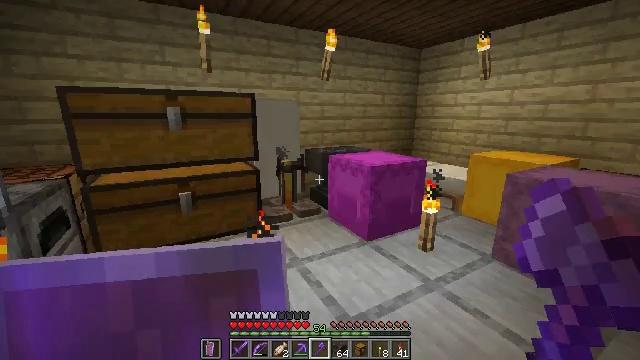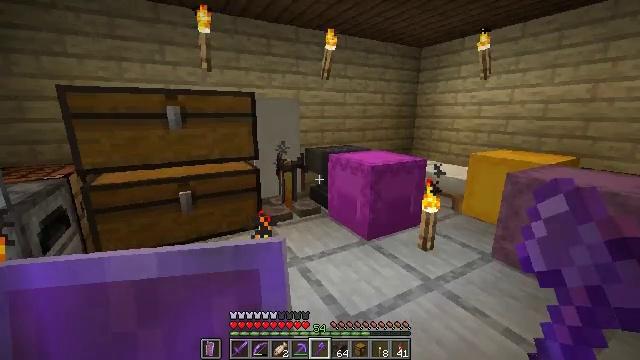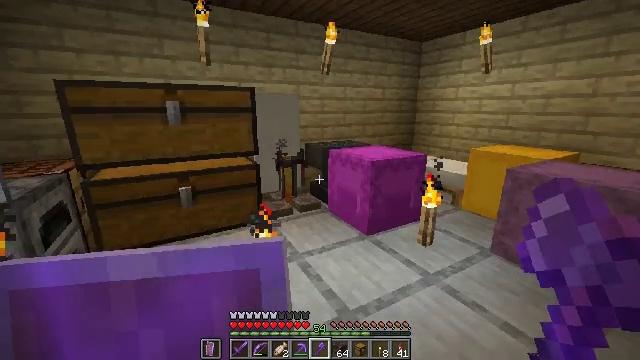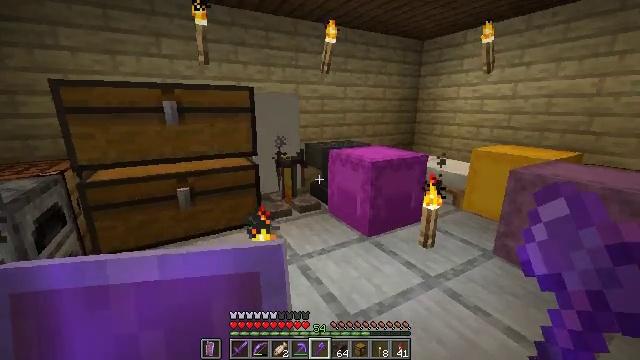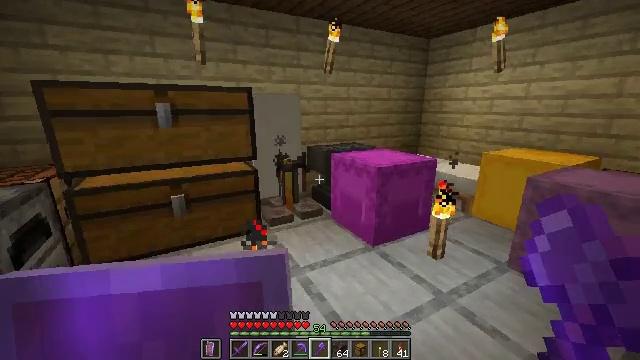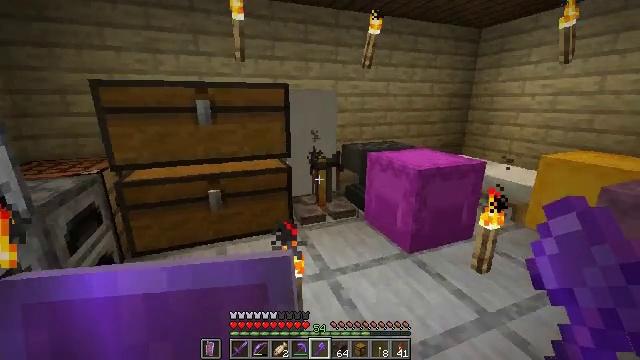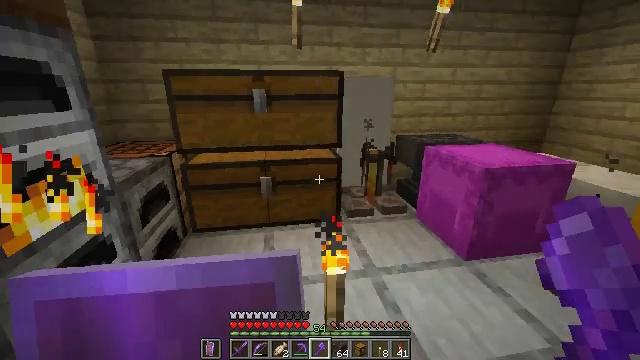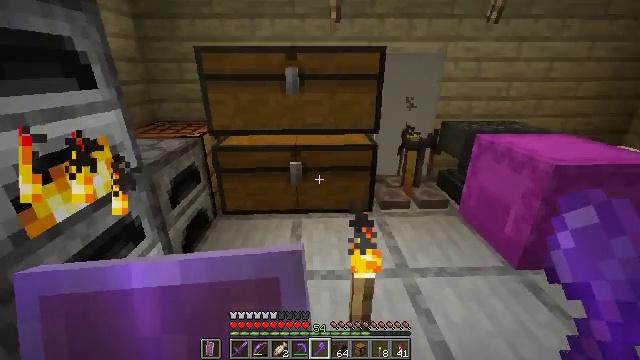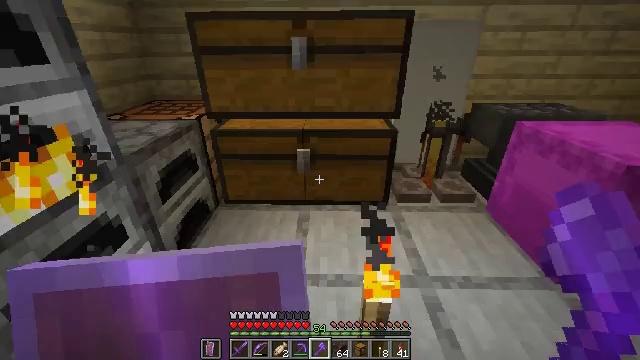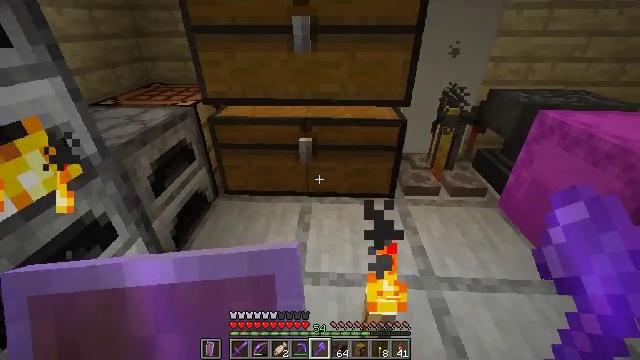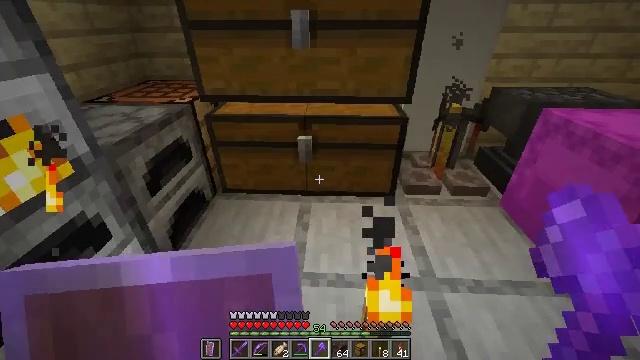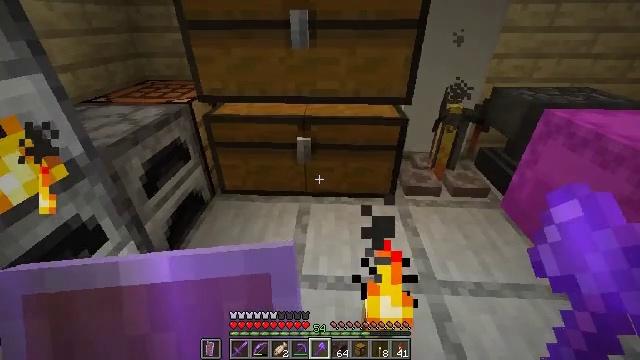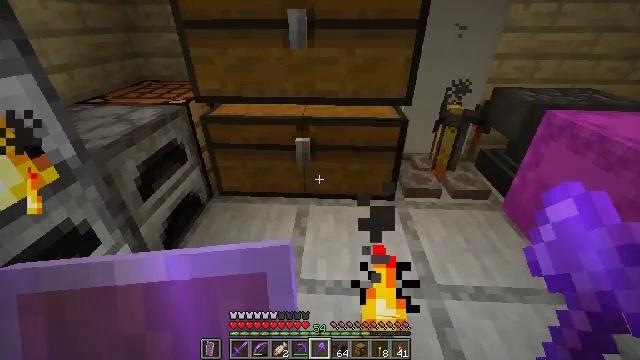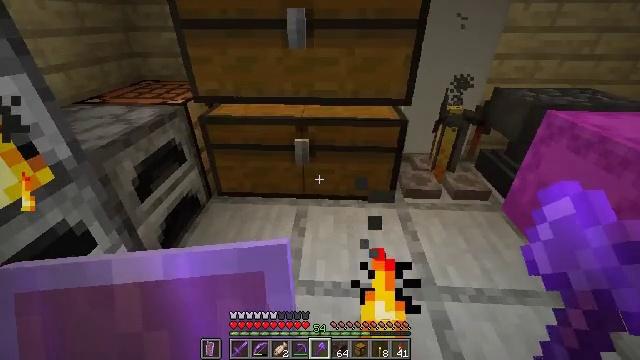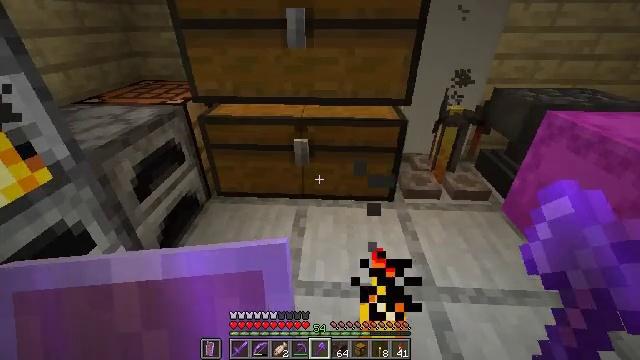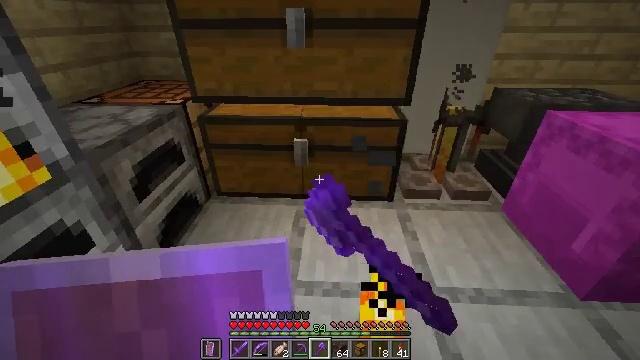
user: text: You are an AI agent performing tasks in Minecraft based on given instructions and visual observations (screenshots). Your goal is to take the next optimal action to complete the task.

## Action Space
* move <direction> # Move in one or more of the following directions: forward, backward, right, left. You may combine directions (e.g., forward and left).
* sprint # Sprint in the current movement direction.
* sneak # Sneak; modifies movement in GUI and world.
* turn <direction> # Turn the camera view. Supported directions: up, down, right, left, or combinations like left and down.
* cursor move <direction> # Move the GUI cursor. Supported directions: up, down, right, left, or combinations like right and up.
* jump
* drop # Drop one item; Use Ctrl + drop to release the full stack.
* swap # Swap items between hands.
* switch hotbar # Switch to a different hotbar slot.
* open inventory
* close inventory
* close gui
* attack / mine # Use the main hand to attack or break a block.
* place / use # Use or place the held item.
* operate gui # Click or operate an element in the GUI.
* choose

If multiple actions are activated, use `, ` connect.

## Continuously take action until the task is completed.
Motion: motion action
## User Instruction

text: Create a shulker box for extra storage space.
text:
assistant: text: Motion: no_op
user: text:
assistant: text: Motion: turn down
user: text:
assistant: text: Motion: move forward
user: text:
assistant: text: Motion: move forward
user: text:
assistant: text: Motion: move forward, turn left
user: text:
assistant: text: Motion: move forward, turn left and down
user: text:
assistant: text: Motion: move forward, turn left and down
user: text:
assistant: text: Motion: move forward, turn left and down
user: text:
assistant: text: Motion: turn left and down
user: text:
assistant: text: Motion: no_op
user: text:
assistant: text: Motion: no_op
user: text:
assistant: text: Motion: no_op
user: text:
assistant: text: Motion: no_op
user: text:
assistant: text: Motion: use / place
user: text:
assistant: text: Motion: use / place
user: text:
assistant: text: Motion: use / place
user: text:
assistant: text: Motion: no_op
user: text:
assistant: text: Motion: no_op
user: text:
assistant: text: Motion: no_op
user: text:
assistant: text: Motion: no_op
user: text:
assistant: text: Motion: no_op
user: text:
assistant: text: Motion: no_op
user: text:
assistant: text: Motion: no_op
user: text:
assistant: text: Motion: no_op
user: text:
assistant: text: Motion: no_op
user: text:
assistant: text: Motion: no_op
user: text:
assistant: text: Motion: no_op
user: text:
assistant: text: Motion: no_op
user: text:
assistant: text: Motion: no_op
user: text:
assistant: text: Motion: no_op